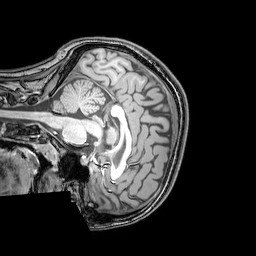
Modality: T1w
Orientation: sagittal
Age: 20
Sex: female
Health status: healthy
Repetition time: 0.081 s
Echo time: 0.037 s